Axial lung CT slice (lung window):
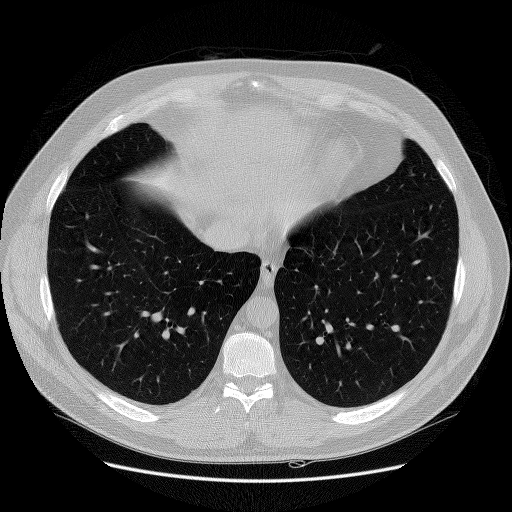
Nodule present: no